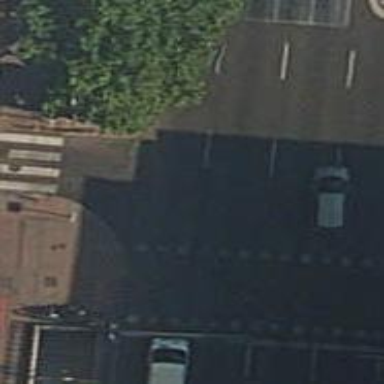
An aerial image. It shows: Marked road crossing.